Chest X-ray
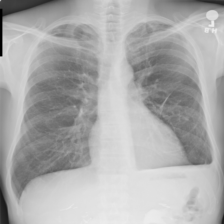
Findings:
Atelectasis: negative
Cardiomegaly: negative
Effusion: negative
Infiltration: negative
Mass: negative
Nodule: negative
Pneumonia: negative
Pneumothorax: negative
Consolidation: negative
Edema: negative
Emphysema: negative
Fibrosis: negative
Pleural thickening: negative
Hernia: negative